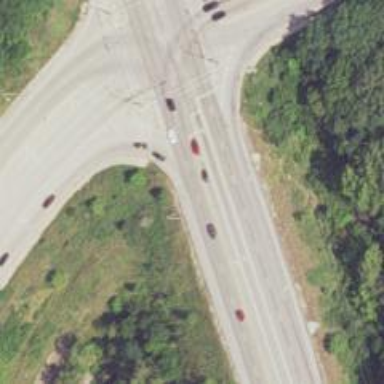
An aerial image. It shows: Trunk link highway.